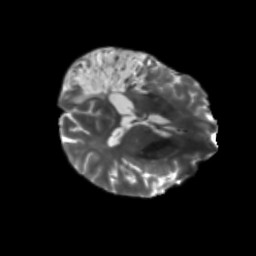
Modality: T2w
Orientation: axial
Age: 58
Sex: male
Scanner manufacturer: siemens
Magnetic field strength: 3 T
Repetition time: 5.47 s
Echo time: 0.0854 s